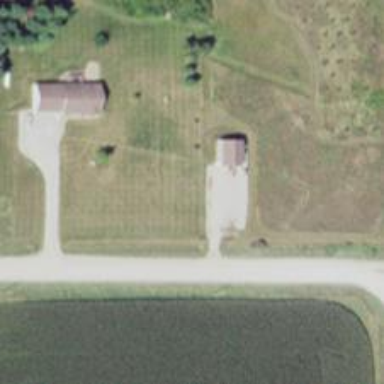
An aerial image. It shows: Driveway leading to service road.